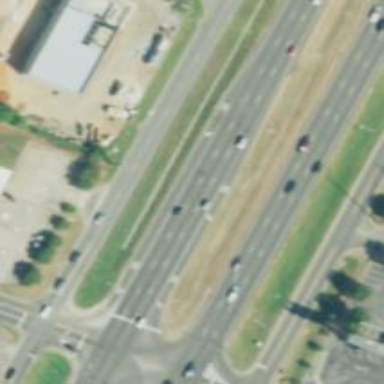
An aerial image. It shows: Expressway with asphalt surface classified as trunk highway.